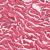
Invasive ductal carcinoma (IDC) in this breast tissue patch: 0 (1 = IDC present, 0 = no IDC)